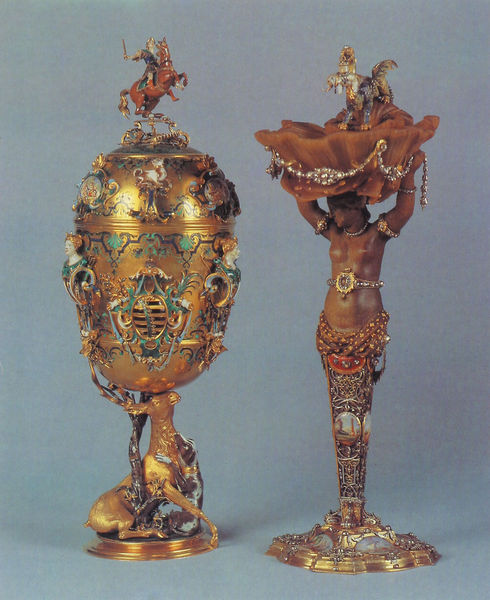
Titel: Weißenfelser Jagdpokal
Künstler: Johann Melchior Dinglinger
Institution: Dresden, Staatliche Kunstsammlungen, Grünes Gewölbe
Schlagwörter: blau, braun, brust, frau, schmuck, figur, gold, perlen, pferd, reiter, skulptur, ornamente, bauchnabel, katze, statuen, reh, kunsthandwerk, urne, metal, elch, ei